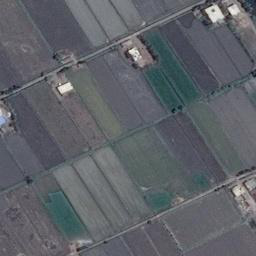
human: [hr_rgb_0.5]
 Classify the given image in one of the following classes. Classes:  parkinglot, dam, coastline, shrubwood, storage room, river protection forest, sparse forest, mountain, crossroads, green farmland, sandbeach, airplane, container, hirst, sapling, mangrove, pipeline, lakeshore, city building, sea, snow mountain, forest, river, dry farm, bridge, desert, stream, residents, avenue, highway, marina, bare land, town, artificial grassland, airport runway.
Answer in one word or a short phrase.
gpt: green farmland